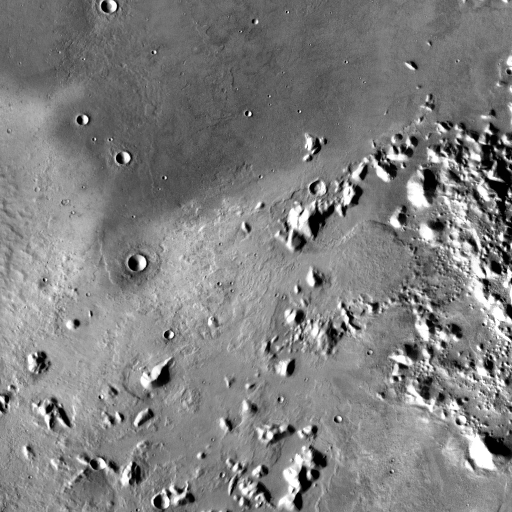
Crater classes present: Background, Other, Layered, Buried, Secondary